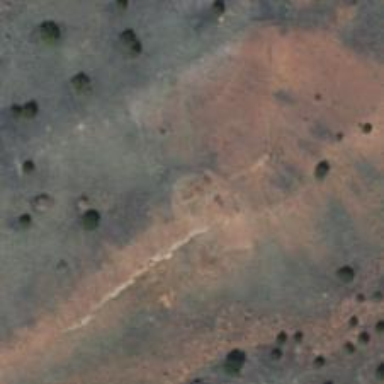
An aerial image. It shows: Archaeological site with historical significance.